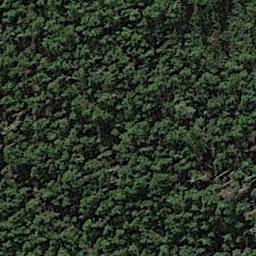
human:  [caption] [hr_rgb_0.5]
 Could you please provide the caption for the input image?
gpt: The forest has a lot of evenly distributed dark green trees .

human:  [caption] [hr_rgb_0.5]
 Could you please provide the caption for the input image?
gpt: The forest is full of green trees .

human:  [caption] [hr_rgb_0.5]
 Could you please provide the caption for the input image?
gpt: There is a winding path in this forest .

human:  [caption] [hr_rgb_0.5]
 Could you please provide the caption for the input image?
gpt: Many green trees are in a forest and the forest is so dense that it looks like sea waves .

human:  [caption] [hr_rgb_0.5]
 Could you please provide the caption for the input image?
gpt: A dense forest with many green trees .